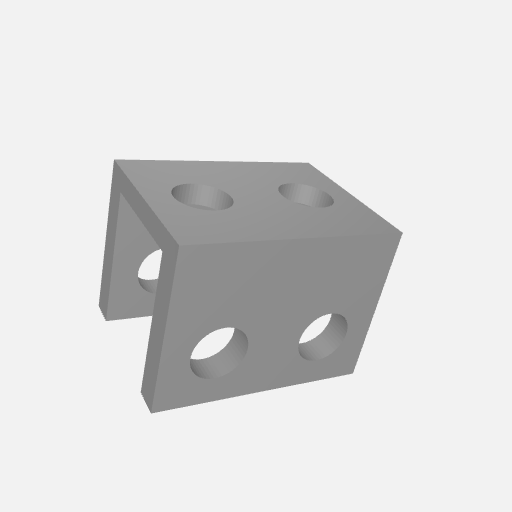
Part: UBeam2H